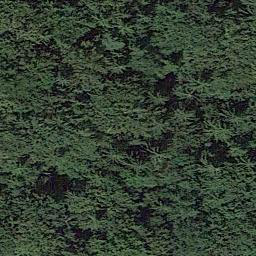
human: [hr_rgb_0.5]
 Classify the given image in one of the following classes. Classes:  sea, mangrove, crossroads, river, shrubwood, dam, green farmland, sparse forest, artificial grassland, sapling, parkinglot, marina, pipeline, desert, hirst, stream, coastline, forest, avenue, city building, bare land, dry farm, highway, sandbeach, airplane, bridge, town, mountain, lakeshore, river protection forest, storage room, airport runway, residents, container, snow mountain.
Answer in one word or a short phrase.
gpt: forest